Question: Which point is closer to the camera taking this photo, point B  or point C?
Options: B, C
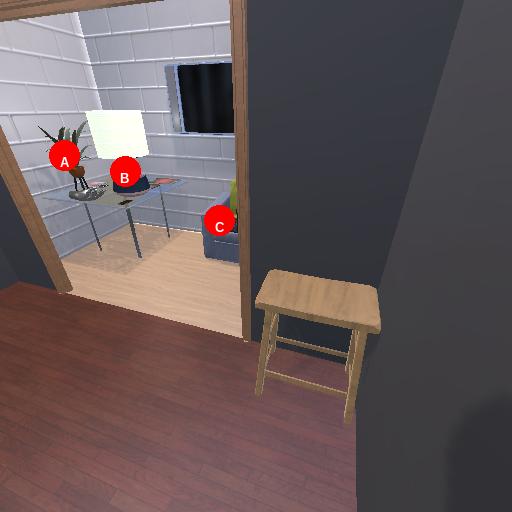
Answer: B